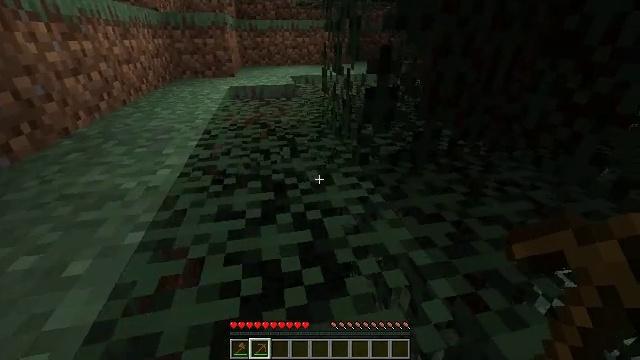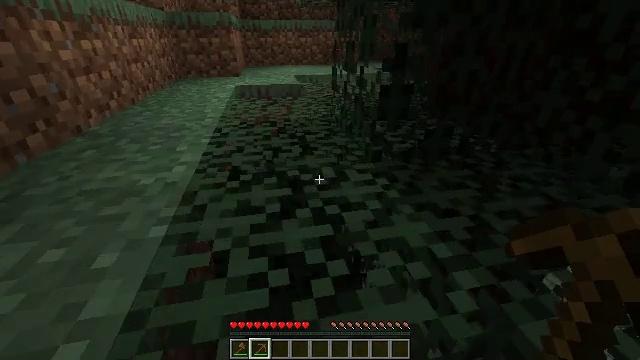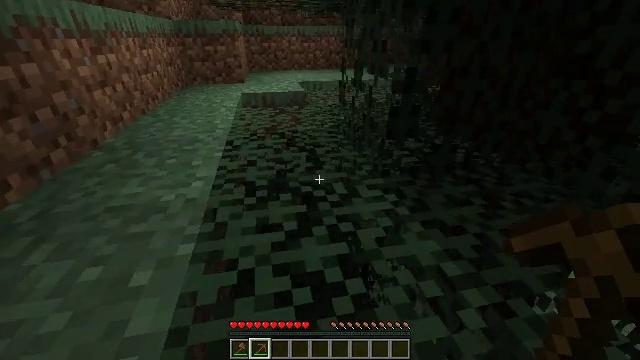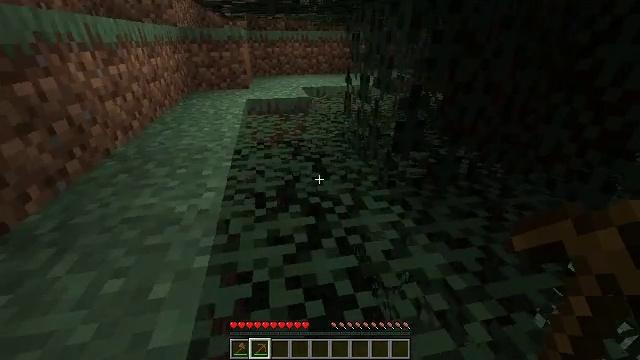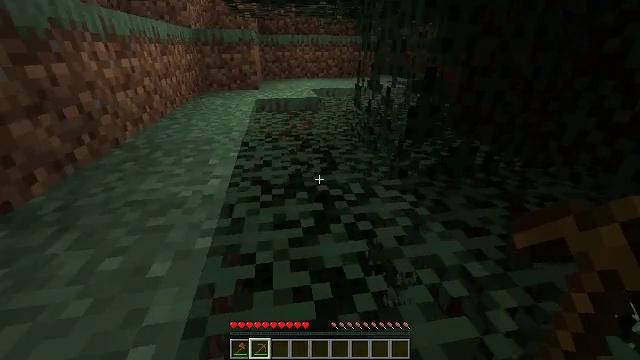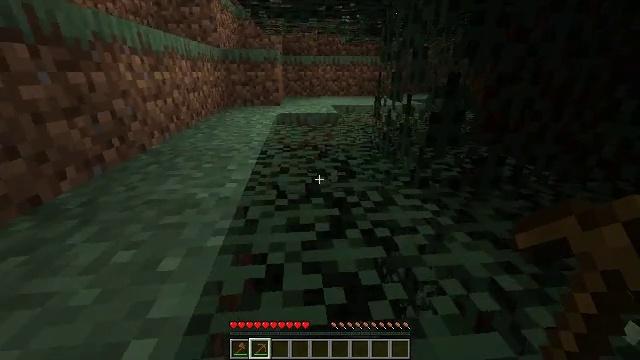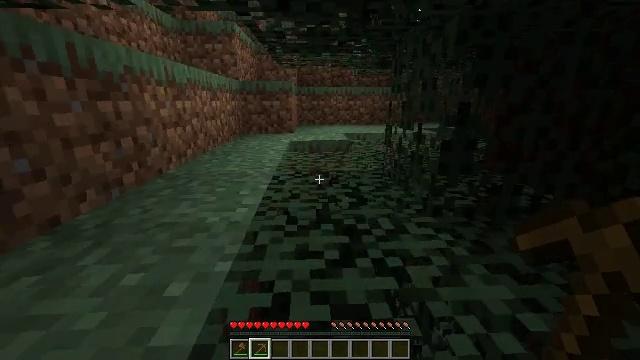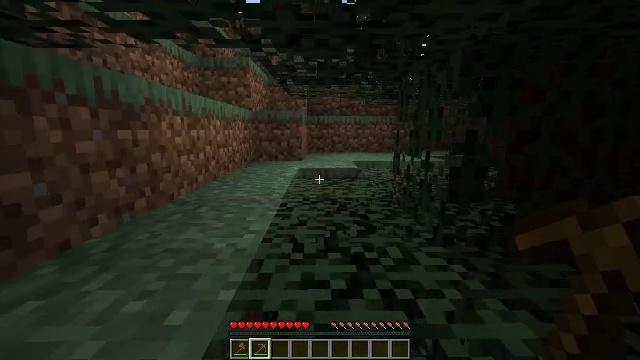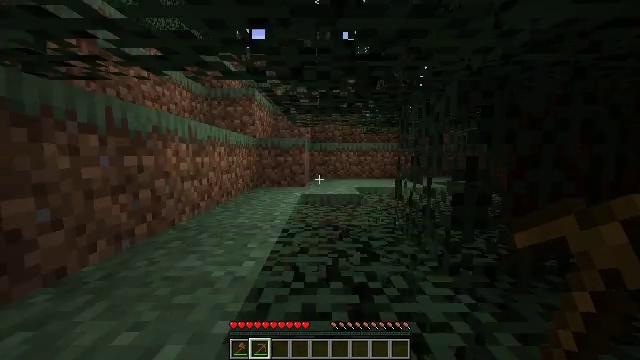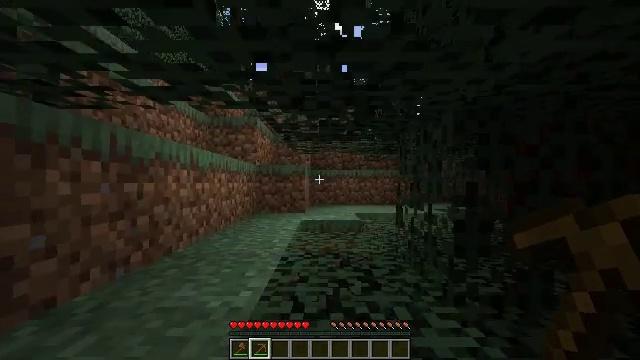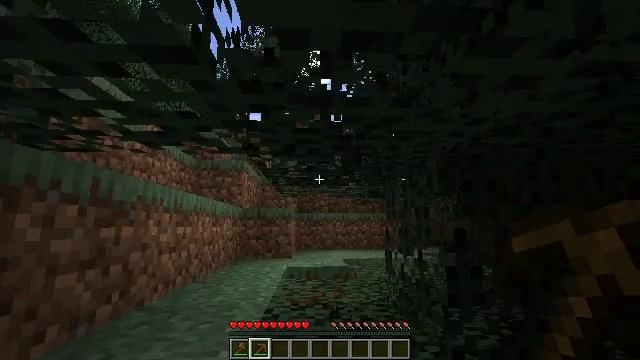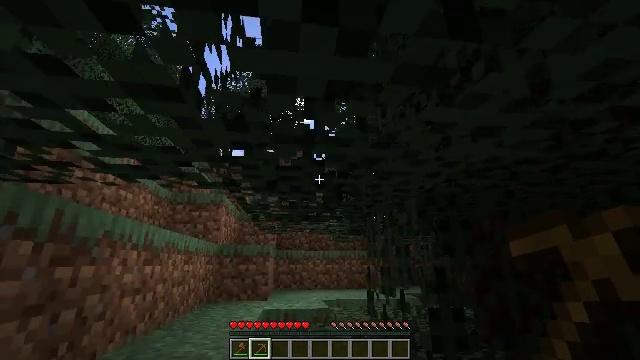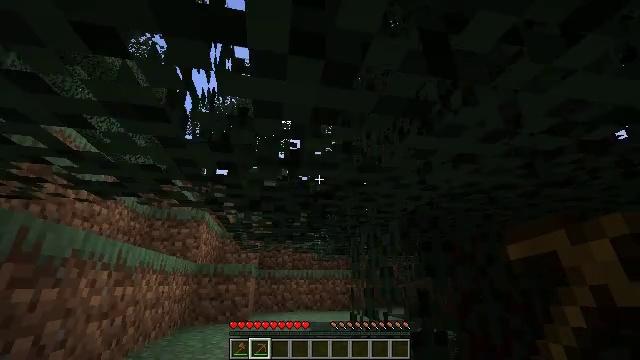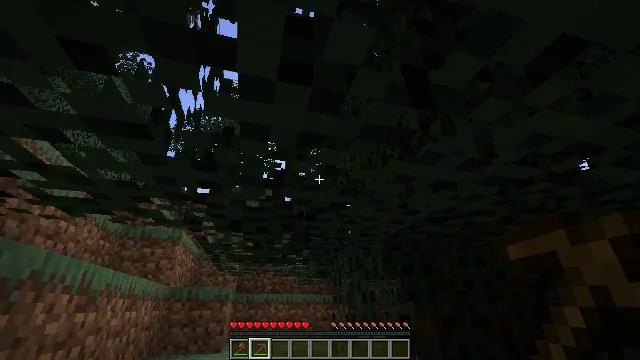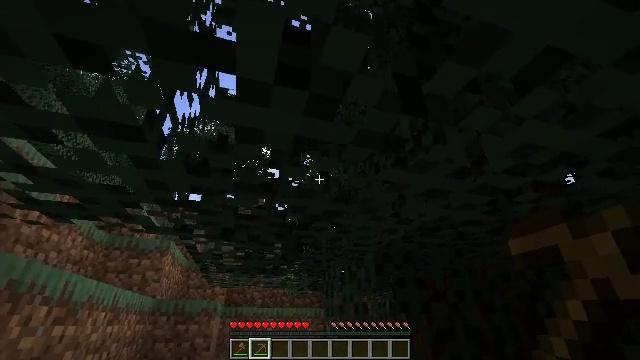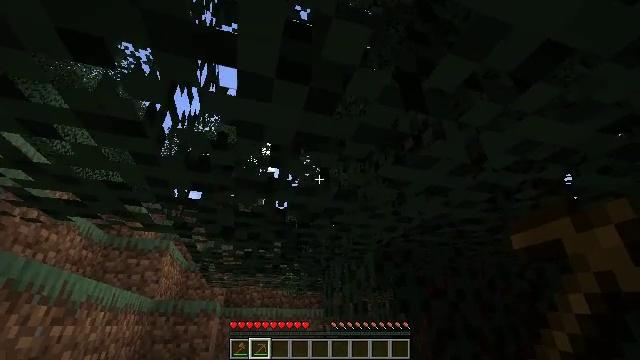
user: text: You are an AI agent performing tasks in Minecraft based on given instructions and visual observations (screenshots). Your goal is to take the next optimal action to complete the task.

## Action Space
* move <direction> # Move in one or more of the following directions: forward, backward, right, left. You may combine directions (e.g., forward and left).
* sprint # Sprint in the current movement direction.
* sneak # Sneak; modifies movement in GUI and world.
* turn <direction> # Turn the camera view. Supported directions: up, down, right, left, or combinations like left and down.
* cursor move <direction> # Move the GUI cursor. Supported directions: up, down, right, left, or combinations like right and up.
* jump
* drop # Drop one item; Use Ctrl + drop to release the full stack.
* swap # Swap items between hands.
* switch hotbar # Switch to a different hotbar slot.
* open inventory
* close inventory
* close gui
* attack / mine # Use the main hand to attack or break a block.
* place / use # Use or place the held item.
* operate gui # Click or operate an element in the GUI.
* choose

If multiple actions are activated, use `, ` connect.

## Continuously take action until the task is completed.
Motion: motion action
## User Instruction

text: Gather spruce leaves to collect foliage.
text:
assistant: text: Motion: move forward and move left
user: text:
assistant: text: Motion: move forward and move left, jump
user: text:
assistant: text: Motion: move forward, jump
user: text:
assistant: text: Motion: move forward, turn left and up, jump
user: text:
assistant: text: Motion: move forward, turn left and up, jump
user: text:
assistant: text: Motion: move forward, turn left and up
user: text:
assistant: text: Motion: move forward, turn left and up
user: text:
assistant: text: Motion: move forward, turn up
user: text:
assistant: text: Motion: move forward, turn up
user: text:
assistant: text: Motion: move forward and move left, turn right and up
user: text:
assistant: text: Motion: move forward and move left, turn right and up
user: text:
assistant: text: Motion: move forward and move left, turn right and up
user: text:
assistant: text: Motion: turn right and up
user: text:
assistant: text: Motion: turn right and up
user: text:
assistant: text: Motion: no_op
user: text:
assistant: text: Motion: no_op
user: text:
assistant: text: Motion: attack / mine
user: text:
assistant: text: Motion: attack / mine
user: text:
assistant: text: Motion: attack / mine
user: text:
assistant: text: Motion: attack / mine
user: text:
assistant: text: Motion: attack / mine
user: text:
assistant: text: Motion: turn left, attack / mine
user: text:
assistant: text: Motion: turn left and down, attack / mine
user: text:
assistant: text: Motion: turn left, attack / mine
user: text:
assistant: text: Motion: turn left and up, attack / mine
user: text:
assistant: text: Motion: attack / mine
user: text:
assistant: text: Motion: attack / mine
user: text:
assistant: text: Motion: turn up, attack / mine
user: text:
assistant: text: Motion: turn left and up, attack / mine
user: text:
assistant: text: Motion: turn left and up, attack / mine